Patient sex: F
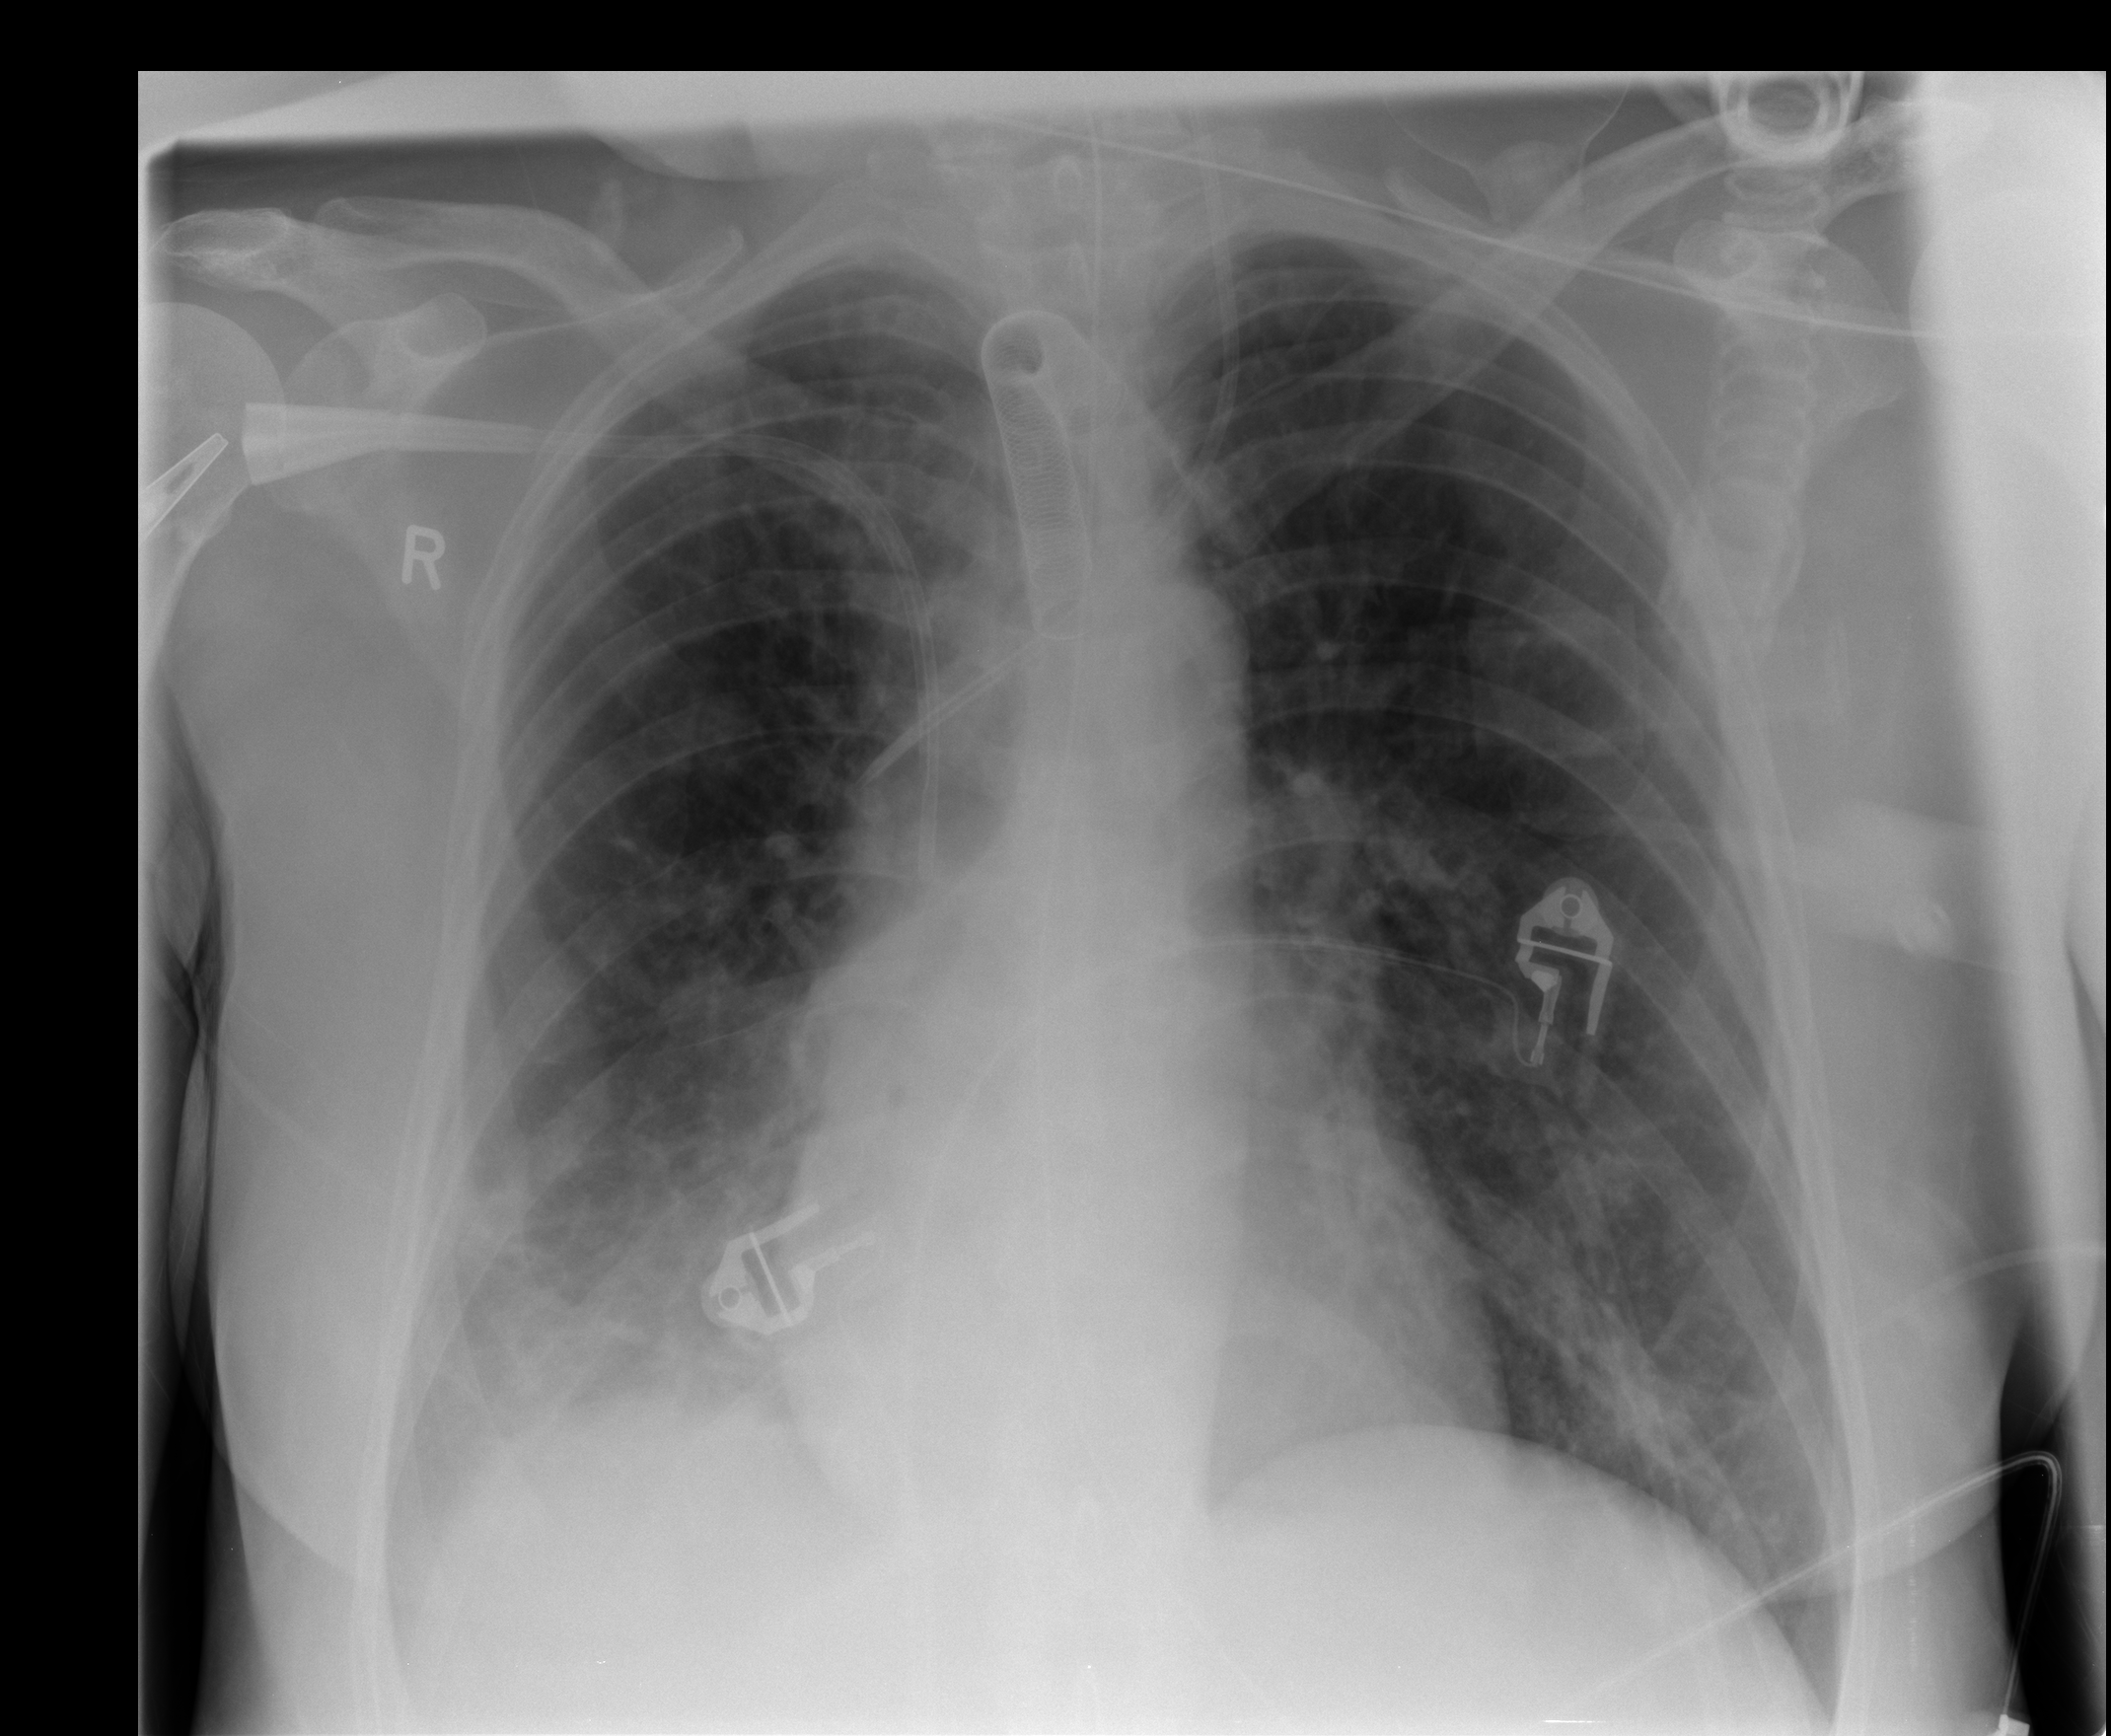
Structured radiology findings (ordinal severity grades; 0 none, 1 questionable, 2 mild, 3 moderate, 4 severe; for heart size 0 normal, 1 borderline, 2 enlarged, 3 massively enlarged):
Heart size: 0
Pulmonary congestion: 1
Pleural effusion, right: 2
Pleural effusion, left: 0
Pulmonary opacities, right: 2
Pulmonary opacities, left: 2
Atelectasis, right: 2
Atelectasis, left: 0